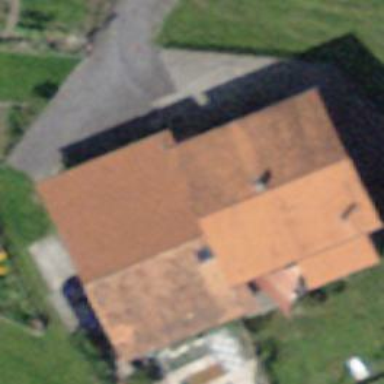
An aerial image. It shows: Rural barn.